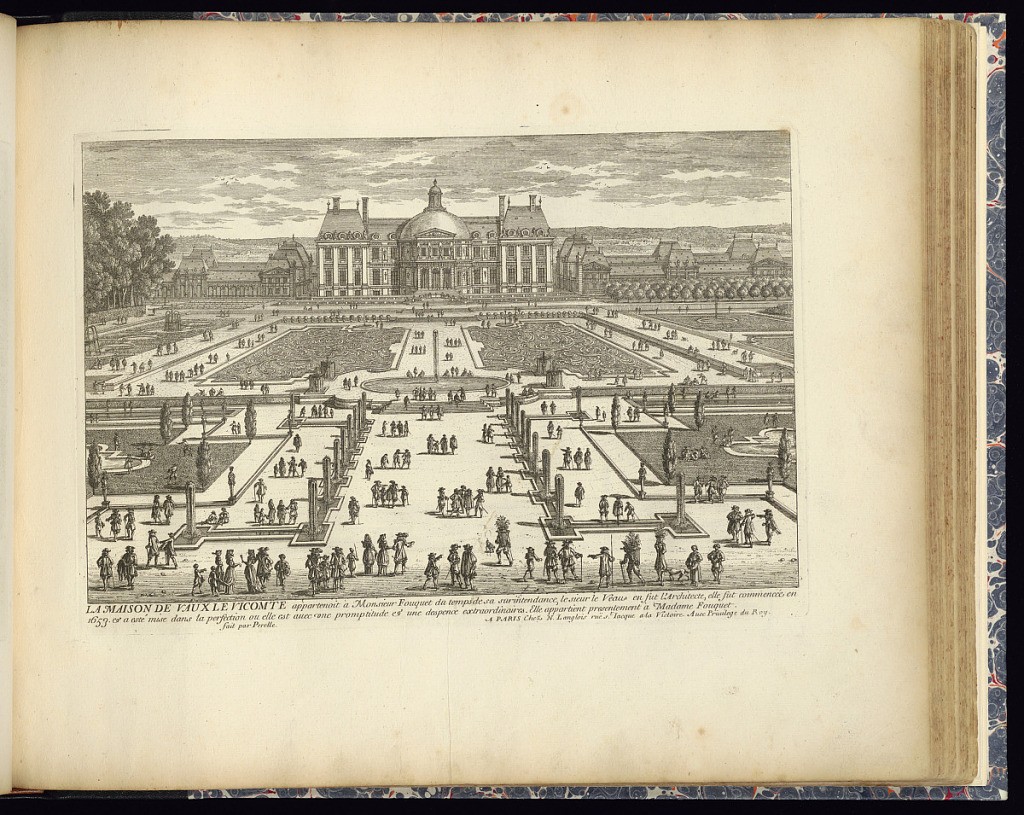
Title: LA MAISON DE VAUX LE VICOMTE
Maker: Adam Perelle, French, 1638 – 1695
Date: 1671–1703
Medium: Etching on laid paper
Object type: Print
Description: View of the garden façade of the Chateau Vaux Le Vicomte with its formal parterre planting and fountains in the foreground; grounds filled with figures and gardeners. The plate is signed and titled with a description.